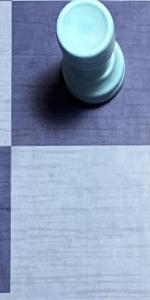
Label: Empty